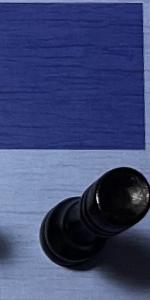
Label: Rook_Black